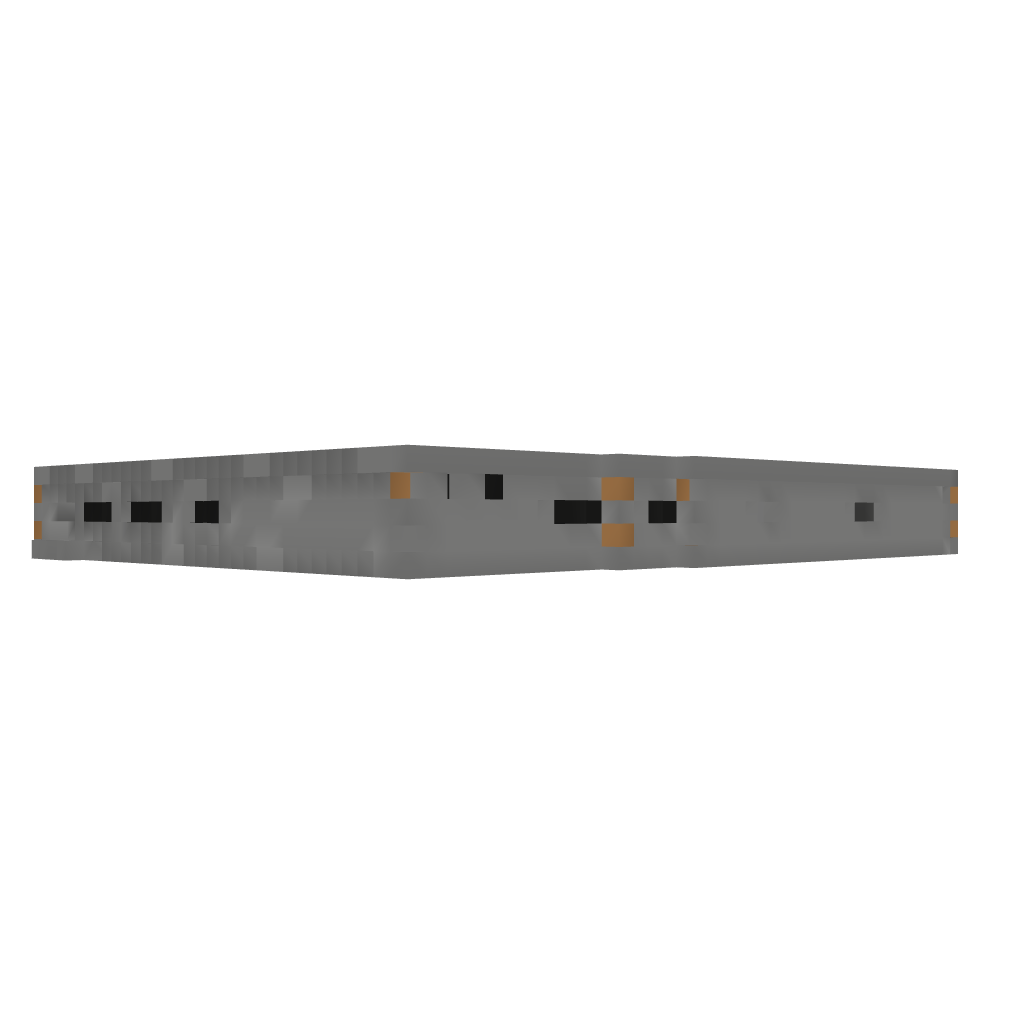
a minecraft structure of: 10 pin bowling alley